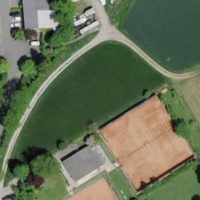
EUNIS habitat code: 53
Species observed at this site:
Corvus corone
Alcedo atthis
Sylvia atricapilla
Spinus spinus
Poecile palustris
Pernis apivorus
Larus michahellis
Cygnus olor
Ardea alba
Erithacus rubecula
Dryocopus martius
Phoenicurus ochruros
Phoenicurus phoenicurus
Corvus corax
Periparus ater
Cyanistes caeruleus
Riparia riparia
Sturnus vulgaris
Chloris chloris
Corvus frugilegus
Passer domesticus
Passer montanus
Turdus merula
Tachymarptis melba
Saxicola rubetra
Hirundo rustica
Milvus migrans
Milvus milvus
Mergus merganser
Turdus pilaris
Coccothraustes coccothraustes
Phylloscopus trochilus
Motacilla alba
Delichon urbicum
Certhia brachydactyla
Anthus trivialis
Turdus philomelos
Fulica atra
Falco subbuteo
Dendrocopos major
Prunella modularis
Turdus viscivorus
Falco peregrinus
Buteo buteo
Anthus pratensis
Gallinago gallinago
Turdus iliacus
Muscicapa striata
Chroicocephalus ridibundus
Phylloscopus collybita
Alauda arvensis
Pica pica
Sitta europaea
Garrulus glandarius
Columba livia
Falco tinnunculus
Picus viridis
Ficedula hypoleuca
Anas platyrhynchos
Linaria cannabina
Accipiter gentilis
Fringilla coelebs
Coloeus monedula
Carduelis carduelis
Columba palumbus
Phalacrocorax carbo
Fringilla montifringilla
Dryobates minor
Lullula arborea
Parus major
Columba oenas
Anser anser
Accipiter nisus